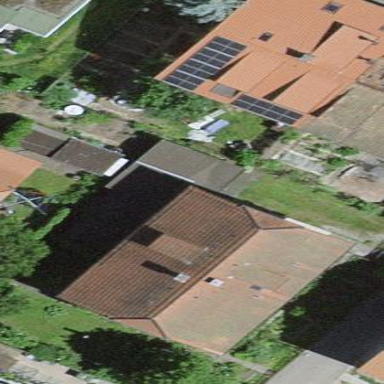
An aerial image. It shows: View of roof of building.